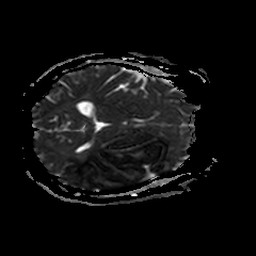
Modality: ADC
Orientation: axial
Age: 54
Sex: female
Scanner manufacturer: philips
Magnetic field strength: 3 T
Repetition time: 3.084 s
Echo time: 0.076 s